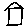
Label: house